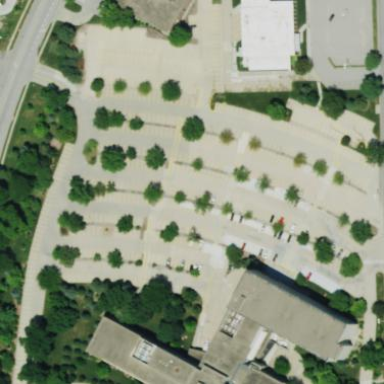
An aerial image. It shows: Parking area with surface.